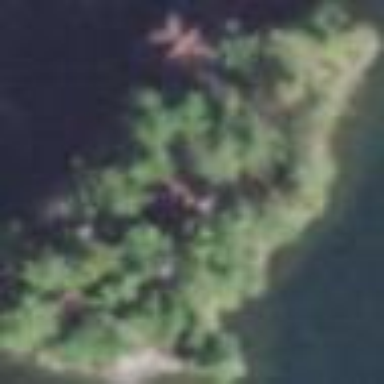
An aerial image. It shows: Islet.